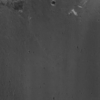
Label: not_dusty